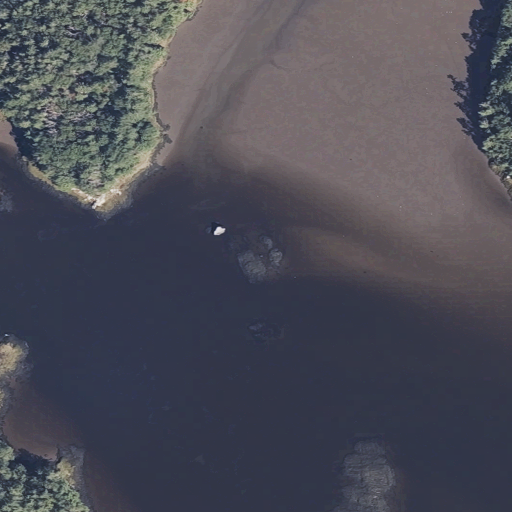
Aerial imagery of island in Maine named Alum Rock containing open water, herbaceous wetlands, evergreen forest, open development, mixed forest, barren land, and woody wetlands